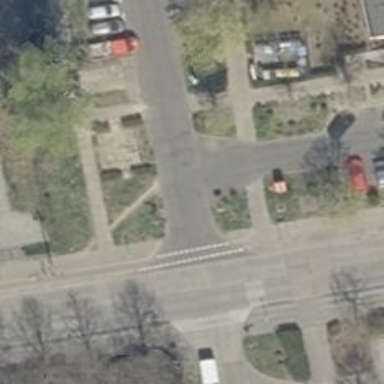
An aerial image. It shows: Uncontrolled road crossing.